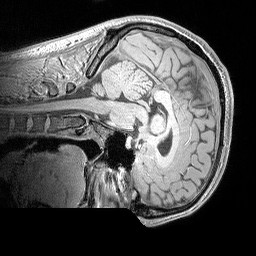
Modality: MP2RAGE
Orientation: sagittal
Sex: male
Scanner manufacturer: siemens
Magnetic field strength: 3 T
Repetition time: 5 s
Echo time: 0.00292 s